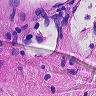
Metastatic tissue present: no